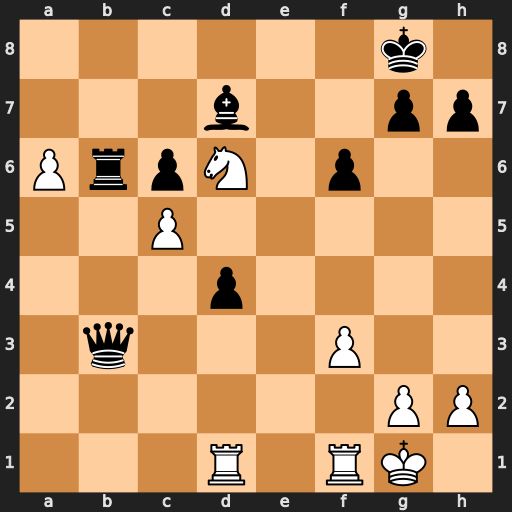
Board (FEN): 6k1/3b2pp/PrpN1p2/2P5/3p4/1q3P2/6PP/3R1RK1
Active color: w
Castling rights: -
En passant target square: -
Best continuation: cxb6 Qxb6 Rb1 Qa7 Rb7